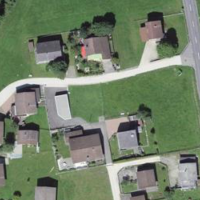
EUNIS habitat code: 26
Species observed at this site:
Lysimachia nemorum